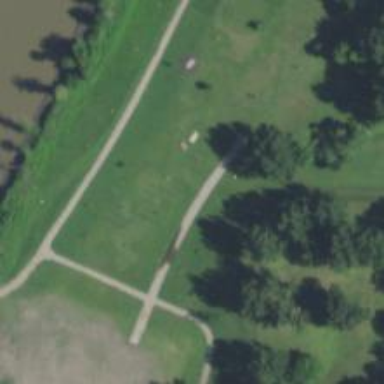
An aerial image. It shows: Disc golf hole.